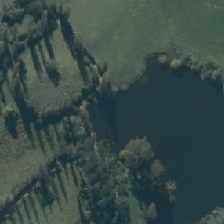
Land cover: lake_pond